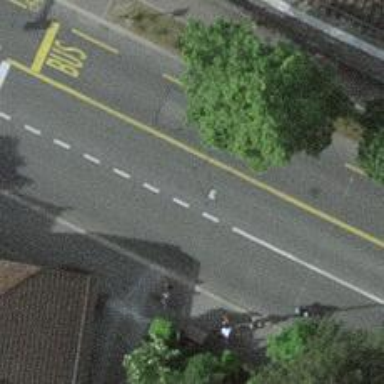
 both surfaced with asphalt. Trolley wires can be seen above."